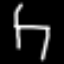
Label: chair